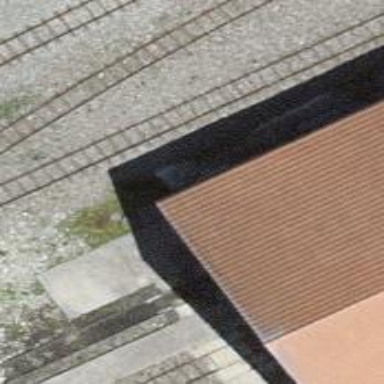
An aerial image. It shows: Narrow-gauge railway with one track passing through service yard.